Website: ulta-beauty
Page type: billing-address
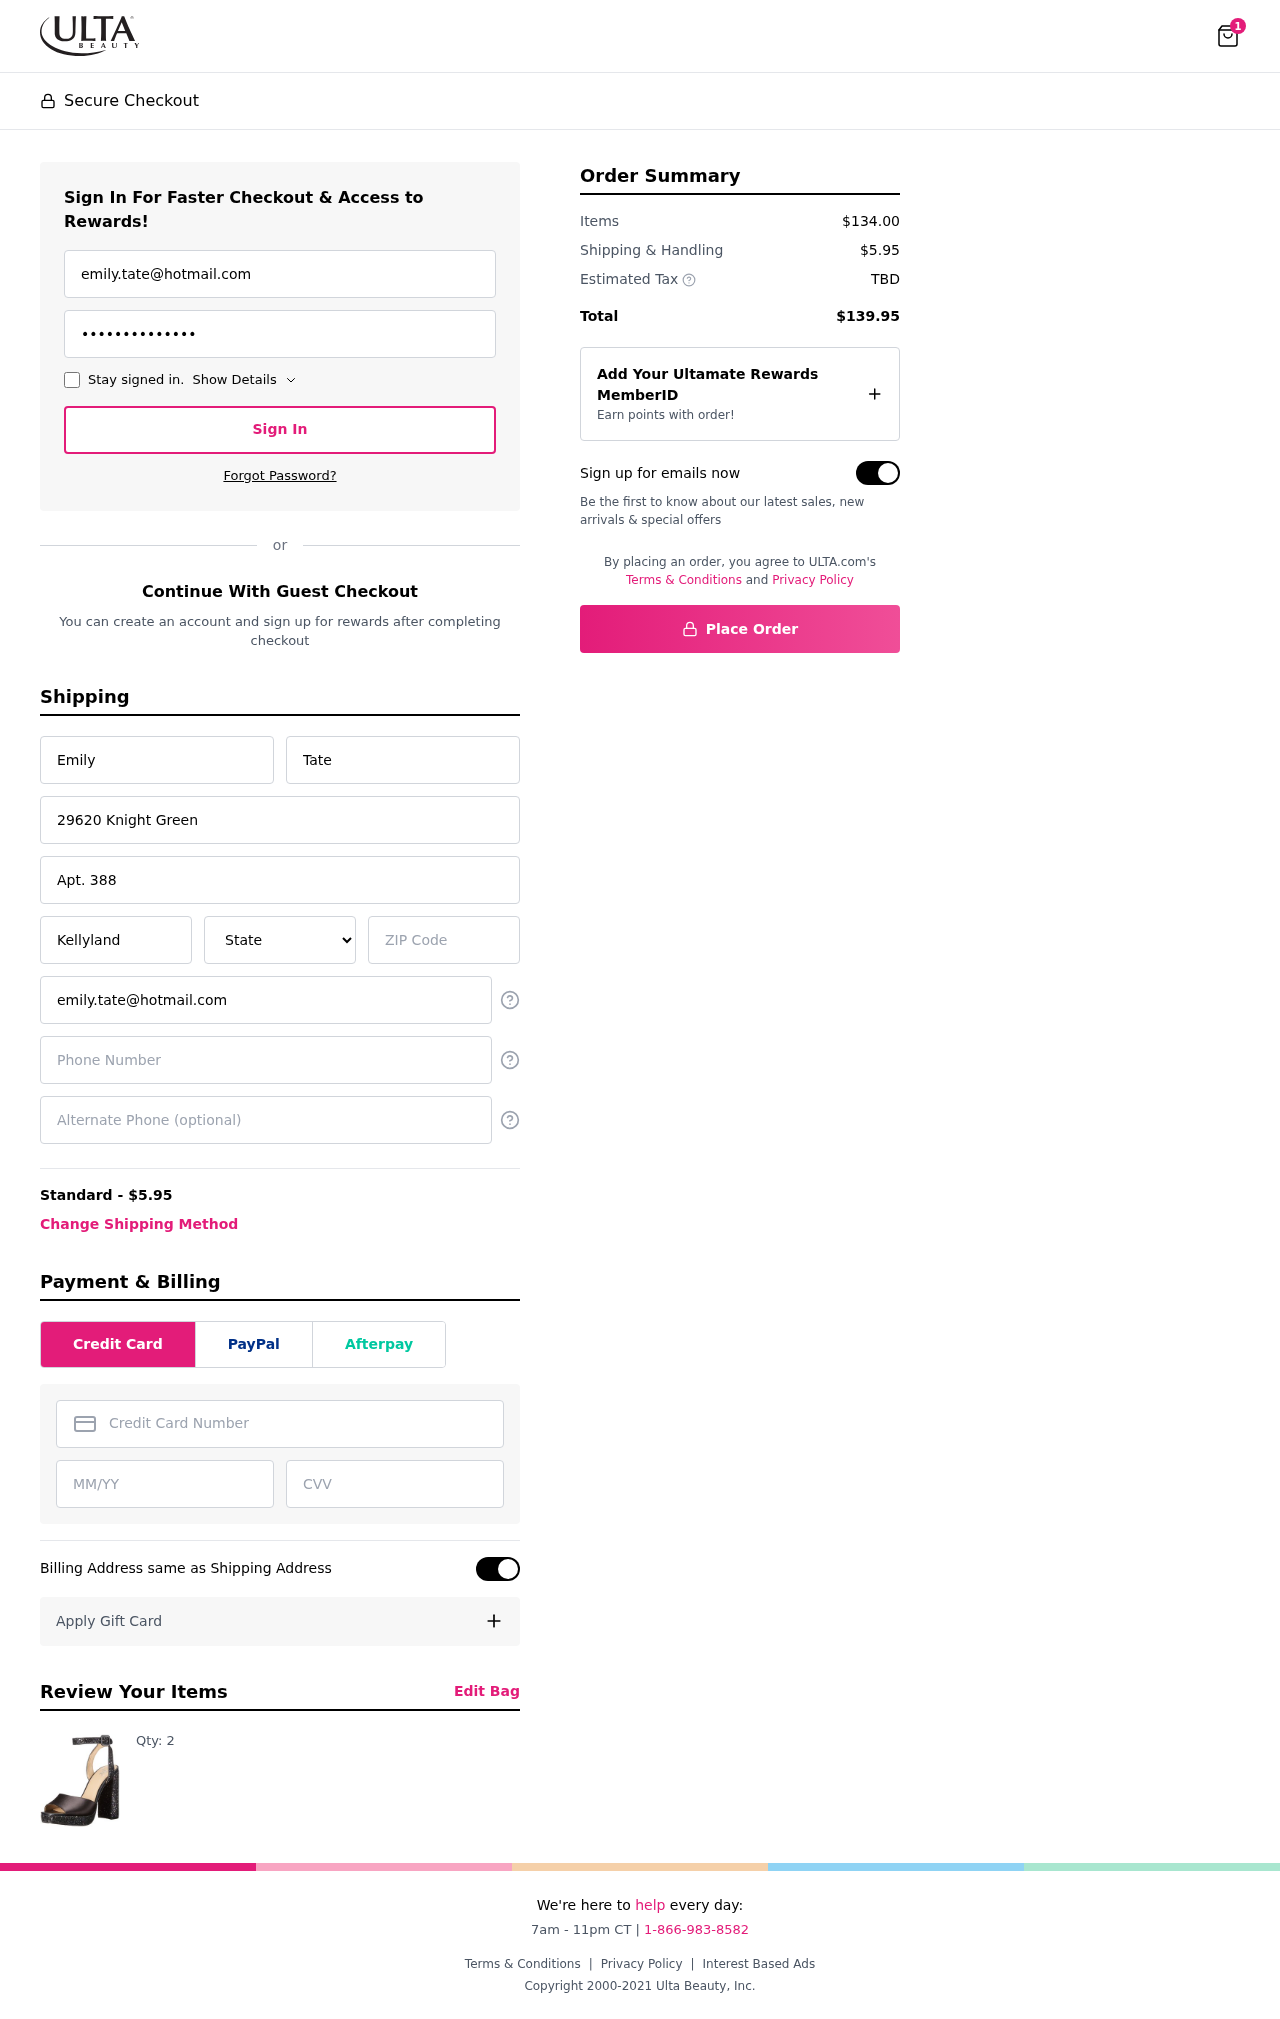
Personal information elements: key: PII_STATE
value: Hawaii
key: PII_EMAIL
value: emily.tate@hotmail.com
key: PII_FIRSTNAME
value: Emily
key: PII_LASTNAME
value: Tate
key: PII_STREET
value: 29620 Knight Green
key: PII_STREET2
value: Apt. 388
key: PII_CITY
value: Kellyland
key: PII_POSTCODE
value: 98273
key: PII_PHONE
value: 2894768005
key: PII_ALT_PHONE
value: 5106250943
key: PII_CARD_NUMBER
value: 3415 8662 0964 060
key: PII_CARD_EXPIRY
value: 06/30
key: PII_CARD_CVV
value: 8459
Product elements: key: PRODUCT1_QUANTITY
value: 2
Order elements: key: ORDER_NUM_ITEMS
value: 1
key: ORDER_SHIPPING_COST
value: $5.95
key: ORDER_SUBTOTAL
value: $134.00
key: ORDER_TOTAL
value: $139.95